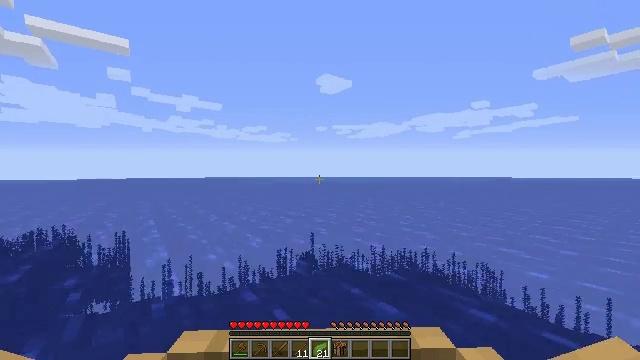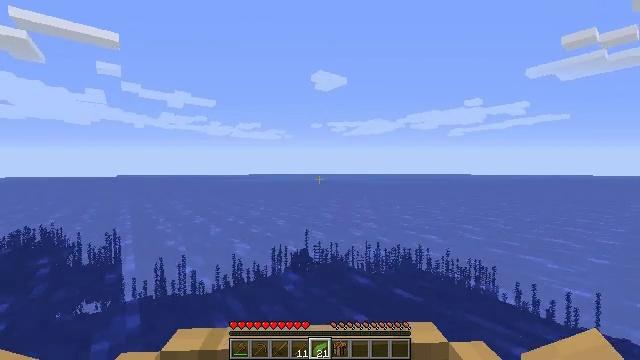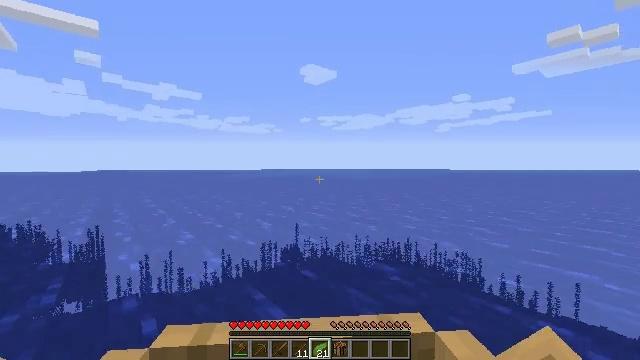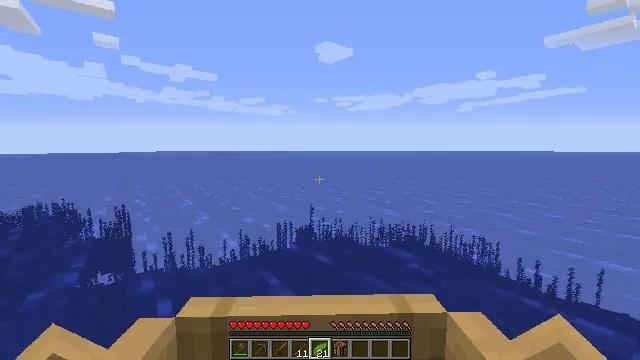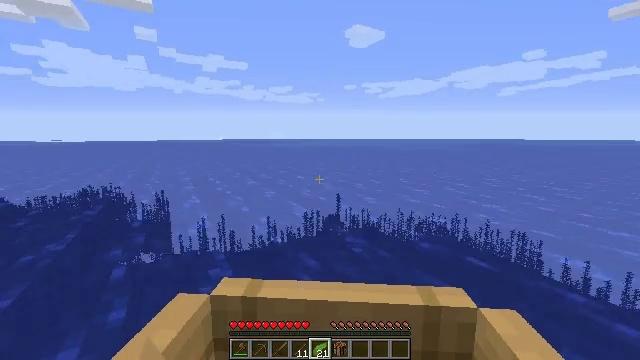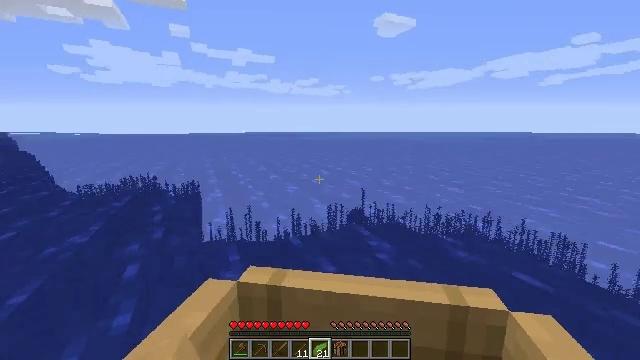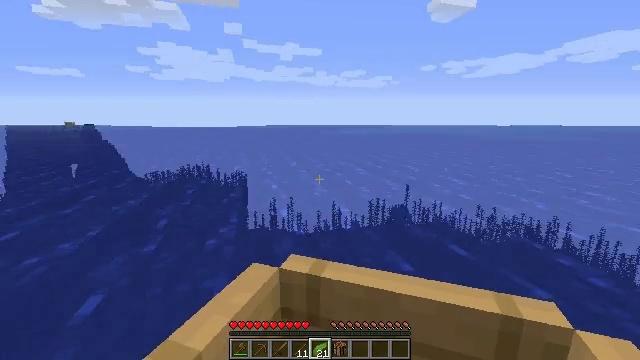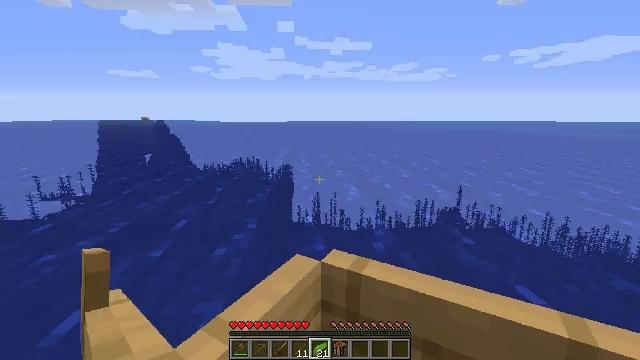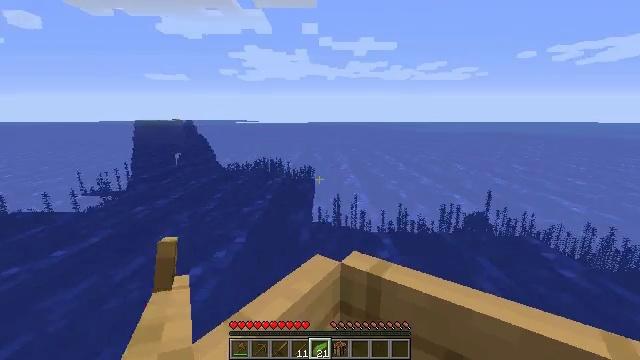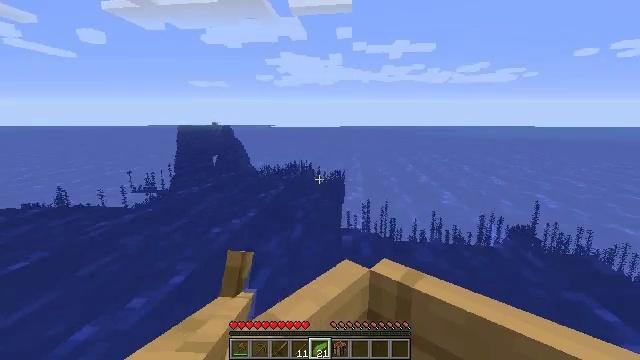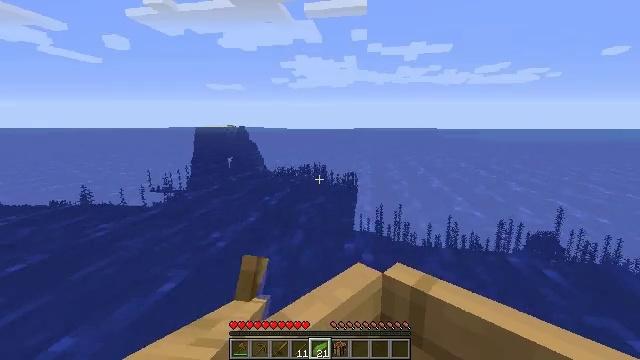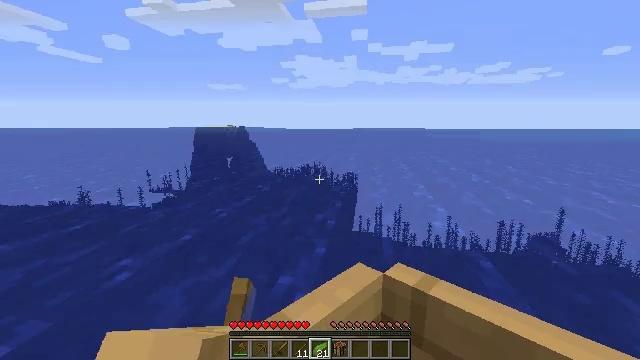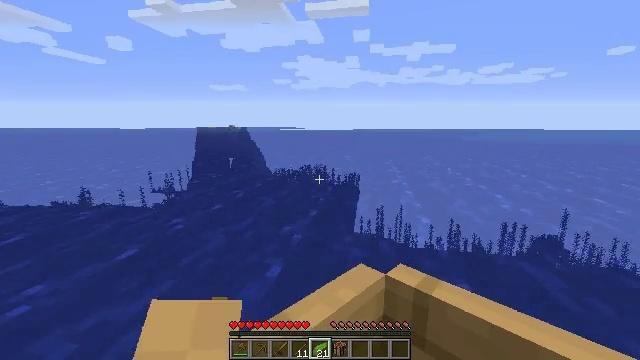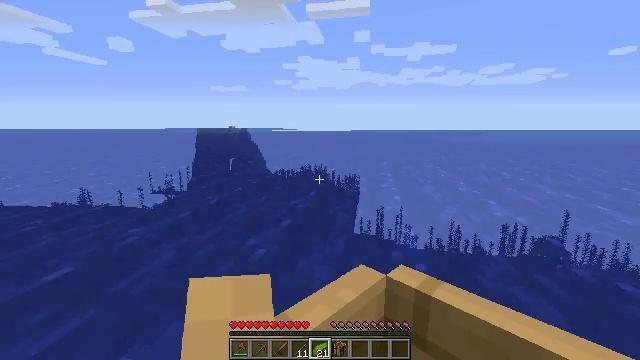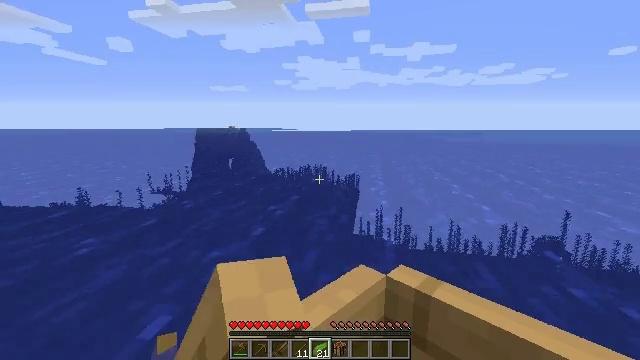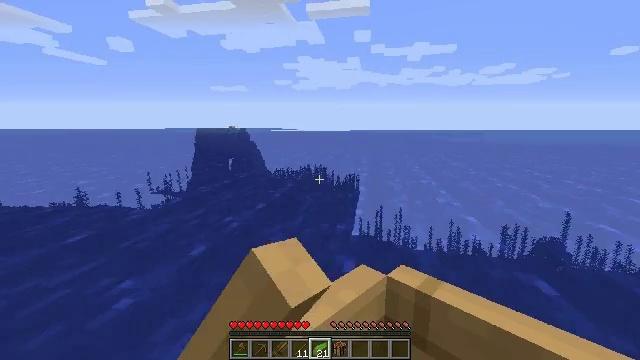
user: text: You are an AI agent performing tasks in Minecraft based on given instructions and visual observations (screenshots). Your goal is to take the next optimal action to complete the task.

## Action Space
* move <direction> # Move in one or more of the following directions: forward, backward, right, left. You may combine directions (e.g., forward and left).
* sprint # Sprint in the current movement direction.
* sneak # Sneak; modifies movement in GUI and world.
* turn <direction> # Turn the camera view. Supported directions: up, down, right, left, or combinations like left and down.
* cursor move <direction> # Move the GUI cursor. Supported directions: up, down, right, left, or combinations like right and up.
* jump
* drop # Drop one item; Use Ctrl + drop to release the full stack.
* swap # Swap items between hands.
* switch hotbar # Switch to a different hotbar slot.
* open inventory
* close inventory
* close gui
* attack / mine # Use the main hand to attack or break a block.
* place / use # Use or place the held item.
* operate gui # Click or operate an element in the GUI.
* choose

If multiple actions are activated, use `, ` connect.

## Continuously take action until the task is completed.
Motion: motion action
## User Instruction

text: Remove kelp and place it on the ground.
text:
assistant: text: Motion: move forward, turn right
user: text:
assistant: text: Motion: move forward, turn right and down
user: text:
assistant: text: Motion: move forward, turn left and down
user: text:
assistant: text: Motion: move forward, turn left and down
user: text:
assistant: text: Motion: move forward, turn left and down
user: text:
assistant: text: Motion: move forward, turn left and down
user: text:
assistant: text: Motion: move forward, turn left
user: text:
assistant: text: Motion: move forward, turn left
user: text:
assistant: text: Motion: move forward, turn left
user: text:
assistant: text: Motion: move forward, turn left
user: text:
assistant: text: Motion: move forward
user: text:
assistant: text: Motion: move forward
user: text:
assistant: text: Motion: move forward
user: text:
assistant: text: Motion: move forward
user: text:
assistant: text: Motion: move forward
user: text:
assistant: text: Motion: move forward, turn left
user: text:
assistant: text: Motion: move forward
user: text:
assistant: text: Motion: move forward
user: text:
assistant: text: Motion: move forward
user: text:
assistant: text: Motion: move forward, turn left
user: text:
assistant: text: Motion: move forward
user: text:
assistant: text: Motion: move forward and move left
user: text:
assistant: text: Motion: move forward and move left
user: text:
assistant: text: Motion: move forward and move left
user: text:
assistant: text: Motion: move forward and move left
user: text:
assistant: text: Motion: move forward and move left
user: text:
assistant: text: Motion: move forward and move left
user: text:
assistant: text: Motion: move forward
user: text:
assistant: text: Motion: move forward
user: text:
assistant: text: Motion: move forward